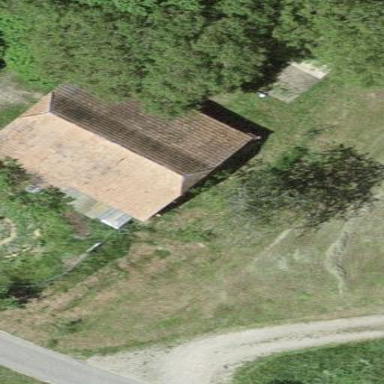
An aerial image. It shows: Rural barn.